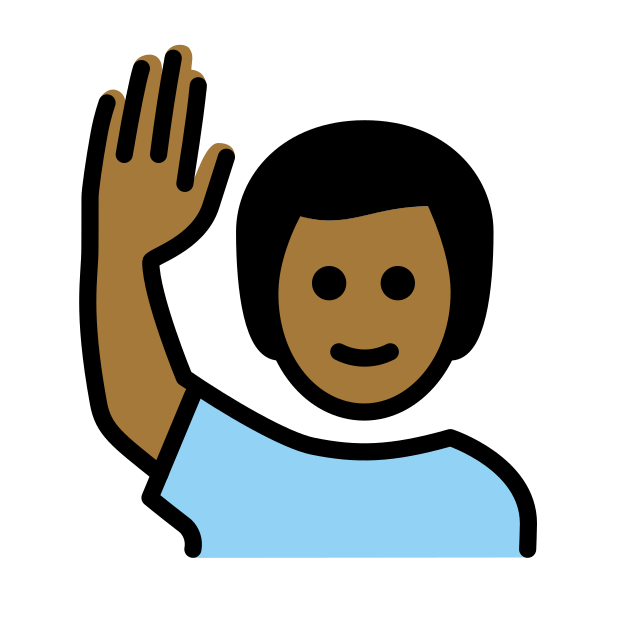
man raising hand: medium-dark skin tone